What's the difference between 2 images?
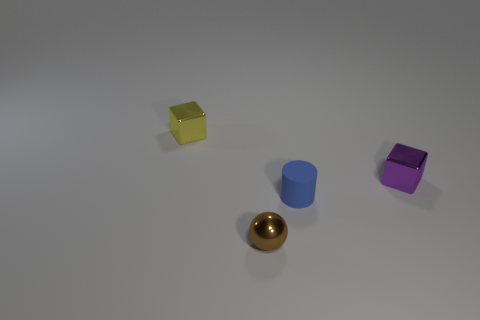
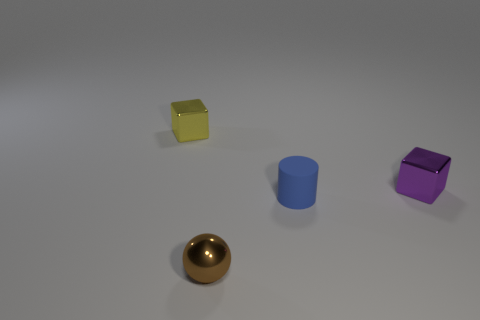
the metal ball is in a different location
the small brown thing changed its location
the brown object changed its location
the small brown metal sphere that is in front of the tiny cylinder is in a different location
the small shiny ball changed its location
the tiny brown metallic sphere that is in front of the tiny blue rubber cylinder is in a different location
the brown metallic object is in a different location
the small brown metal sphere that is in front of the cylinder is in a different location
the tiny brown metallic ball in front of the small blue rubber thing moved